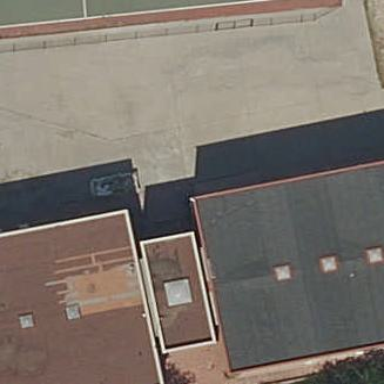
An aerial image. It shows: School building.